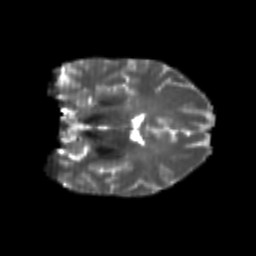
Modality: T2w
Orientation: coronal
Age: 24
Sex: female
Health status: healthy
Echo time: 0.074 s